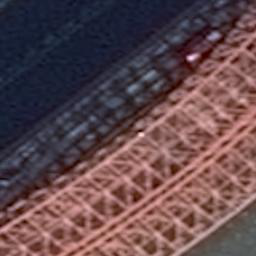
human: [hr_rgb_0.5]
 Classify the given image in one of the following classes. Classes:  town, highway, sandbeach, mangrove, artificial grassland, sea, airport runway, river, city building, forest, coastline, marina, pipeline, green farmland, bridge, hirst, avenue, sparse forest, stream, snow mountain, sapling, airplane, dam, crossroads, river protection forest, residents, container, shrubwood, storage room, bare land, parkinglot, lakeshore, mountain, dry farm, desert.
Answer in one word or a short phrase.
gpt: bridge